Question: What am i doing wrong here?
Java code for computing prefix function. Two input are right but the last one is wrong.
Here's the pseudocode:

Java code:
'''
class Main {
// compute prefix function
public static void main(String[] args) {
String p = "422213422153342";
String x = "ababbabbabbababbabb";
String y = "ababaca";
printOutput(p);
printOutput(y);
System.out.println();System.out.println();
System.out.println("the prefix func below is wrong. I am not sure why.");
System.out.print("answer should be: 0 0 1 2 0 1 2 0 1 2 0 1 2 3 4 5 6 7 8");
printOutput(x);
}
static void printOutput(String P){
System.out.println();System.out.println();
System.out.print("p[i]: ");
for(int i = 0; i < P.length(); i++)System.out.print(P.charAt(i) + " ");
System.out.println();
System.out.print("Pi[i]: ");
compute_prefix_func(P);
}
public static void compute_prefix_func(String P){
int m = P.length();
int pi[] = new int[m];
for(int i = 0; i < pi.length; i++){
pi[i] = 0;
}
pi[0] = 0;
int k = 0;
for(int q = 2; q < m; q++){
while(k > 0 && ( ((P.charAt(k) + "").equals(P.charAt(q) + "")) == false)){
k = pi[k];
}
if ((P.charAt(k) + "").equals(P.charAt(q) + "")){
k = k + 1;
}
pi[q] = k;
}
for(int i = 0; i < pi.length; i++){
System.out.print(pi[i] + " ");
}
}
}
'''
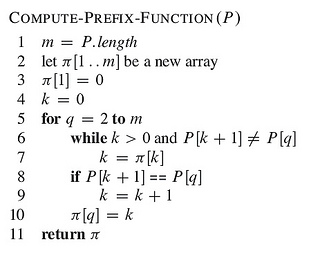
Answer: Okay, let's start off by making the code easier to read. This:
'''
if ((P.charAt(k) + "").equals(P.charAt(q) + ""))
'''
can be simplified to:
'''
if (P.charAt(k) == P.charAt(q))
'''
... and you've done that in multiple places.
Likewise here:
'''
int pi[] = new int[m];
for(int i = 0; i < pi.length; i++){
pi[i] = 0;
}
pi[0] = 0;
'''
... you don't need the explicit initialization. Variables are 0-initialized by default. (It's unclear why you're then setting 'pi[0]' , although I note that if 'P.length()' is 0, this will throw an exception.)
Next is to remove the explicit comparison with 'false', instead just using '!' so we have:
'''
while(k > 0 && P.charAt(k) != P.charAt(q))
'''
Finally, let's restructure the code a bit to make it easier to follow, use more conventional names, and change 'int pi[]' to the more idiomatic 'int[] pi':
'''
class Main {
public static void main(String[] args) {
String x = "ababbabbabbababbabb";
int[] prefix = computePrefix(x);
System.out.println("Prefix series for " + x);
for (int p : prefix) {
System.out.print(p + " ");
}
System.out.println();
}
public static int[] computePrefix(String input) {
int[] pi = new int[input.length()];
int k = 0;
for(int q = 2; q < input.length(); q++) {
while (k > 0 && input.charAt(k) != input.charAt(q)) {
k = pi[k];
}
if (input.charAt(k) == input.charAt(q)) {
k = k + 1;
}
pi[q] = k;
}
return pi;
}
}
'''
That's now much easier to follow, IMO.
We can now look back to the pseudocode and see that it appears to be using 1-based indexing for both arrays and strings. That makes life slightly tricky. We mimic that throughout the code, changing array access and 'charAt' call to just subtract 1.
(I've extracted the common subexpression of 'P[q]' to a variable 'target' within the loop.)
'''
public static int[] computePrefix(String input) {
int[] pi = new int[input.length()];
int k = 0;
for (int q = 2; q <= input.length(); q++) {
char target = input.charAt(q - 1);
while (k > 0 && input.charAt(k + 1 - 1) != target) {
k = pi[k - 1];
}
if (input.charAt(k + 1 - 1) == target) {
k++;
}
pi[q - 1] = k;
}
return pi;
}
'''
That now gives your desired results, but it's really ugly. We can shift 'q' very easily, and remove the '+ 1 - 1' parts:
'''
public static int[] computePrefix(String input) {
int[] pi = new int[input.length()];
int k = 0;
for (int q = 1; q < input.length(); q++) {
char target = input.charAt(q);
while (k > 0 && input.charAt(k) != target) {
k = pi[k - 1];
}
if (input.charAt(k) == target) {
k++;
}
pi[q] = k;
}
return pi;
}
'''
It's still not entirely pleasant, but I think it's what you want. Make sure you understand I had to make the changes I did.